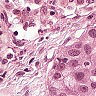
Metastatic tissue present: yes